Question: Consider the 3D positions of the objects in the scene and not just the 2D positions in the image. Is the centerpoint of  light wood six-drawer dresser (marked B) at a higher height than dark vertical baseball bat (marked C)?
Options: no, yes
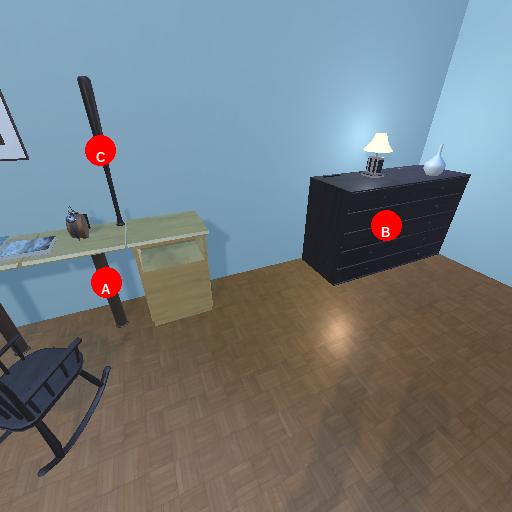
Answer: no